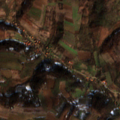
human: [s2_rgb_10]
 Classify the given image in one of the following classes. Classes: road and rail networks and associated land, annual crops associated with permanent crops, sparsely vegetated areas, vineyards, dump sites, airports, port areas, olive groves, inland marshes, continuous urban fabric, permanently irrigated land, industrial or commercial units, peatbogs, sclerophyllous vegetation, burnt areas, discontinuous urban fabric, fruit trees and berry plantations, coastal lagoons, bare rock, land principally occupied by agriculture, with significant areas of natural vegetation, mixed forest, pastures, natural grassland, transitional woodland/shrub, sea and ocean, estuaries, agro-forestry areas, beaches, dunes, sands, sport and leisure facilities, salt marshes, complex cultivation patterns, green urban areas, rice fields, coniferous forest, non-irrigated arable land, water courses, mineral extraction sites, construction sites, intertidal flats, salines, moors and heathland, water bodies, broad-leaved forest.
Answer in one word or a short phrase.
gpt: non-irrigated arable land, complex cultivation patterns, land principally occupied by agriculture, with significant areas of natural vegetation, broad-leaved forest, transitional woodland/shrub